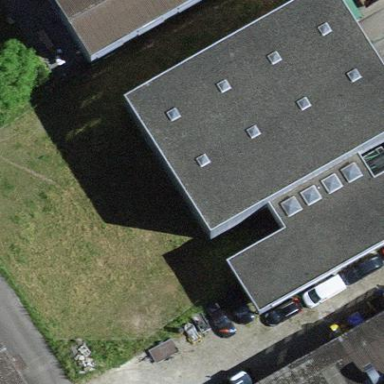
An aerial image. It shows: Warehouse building.